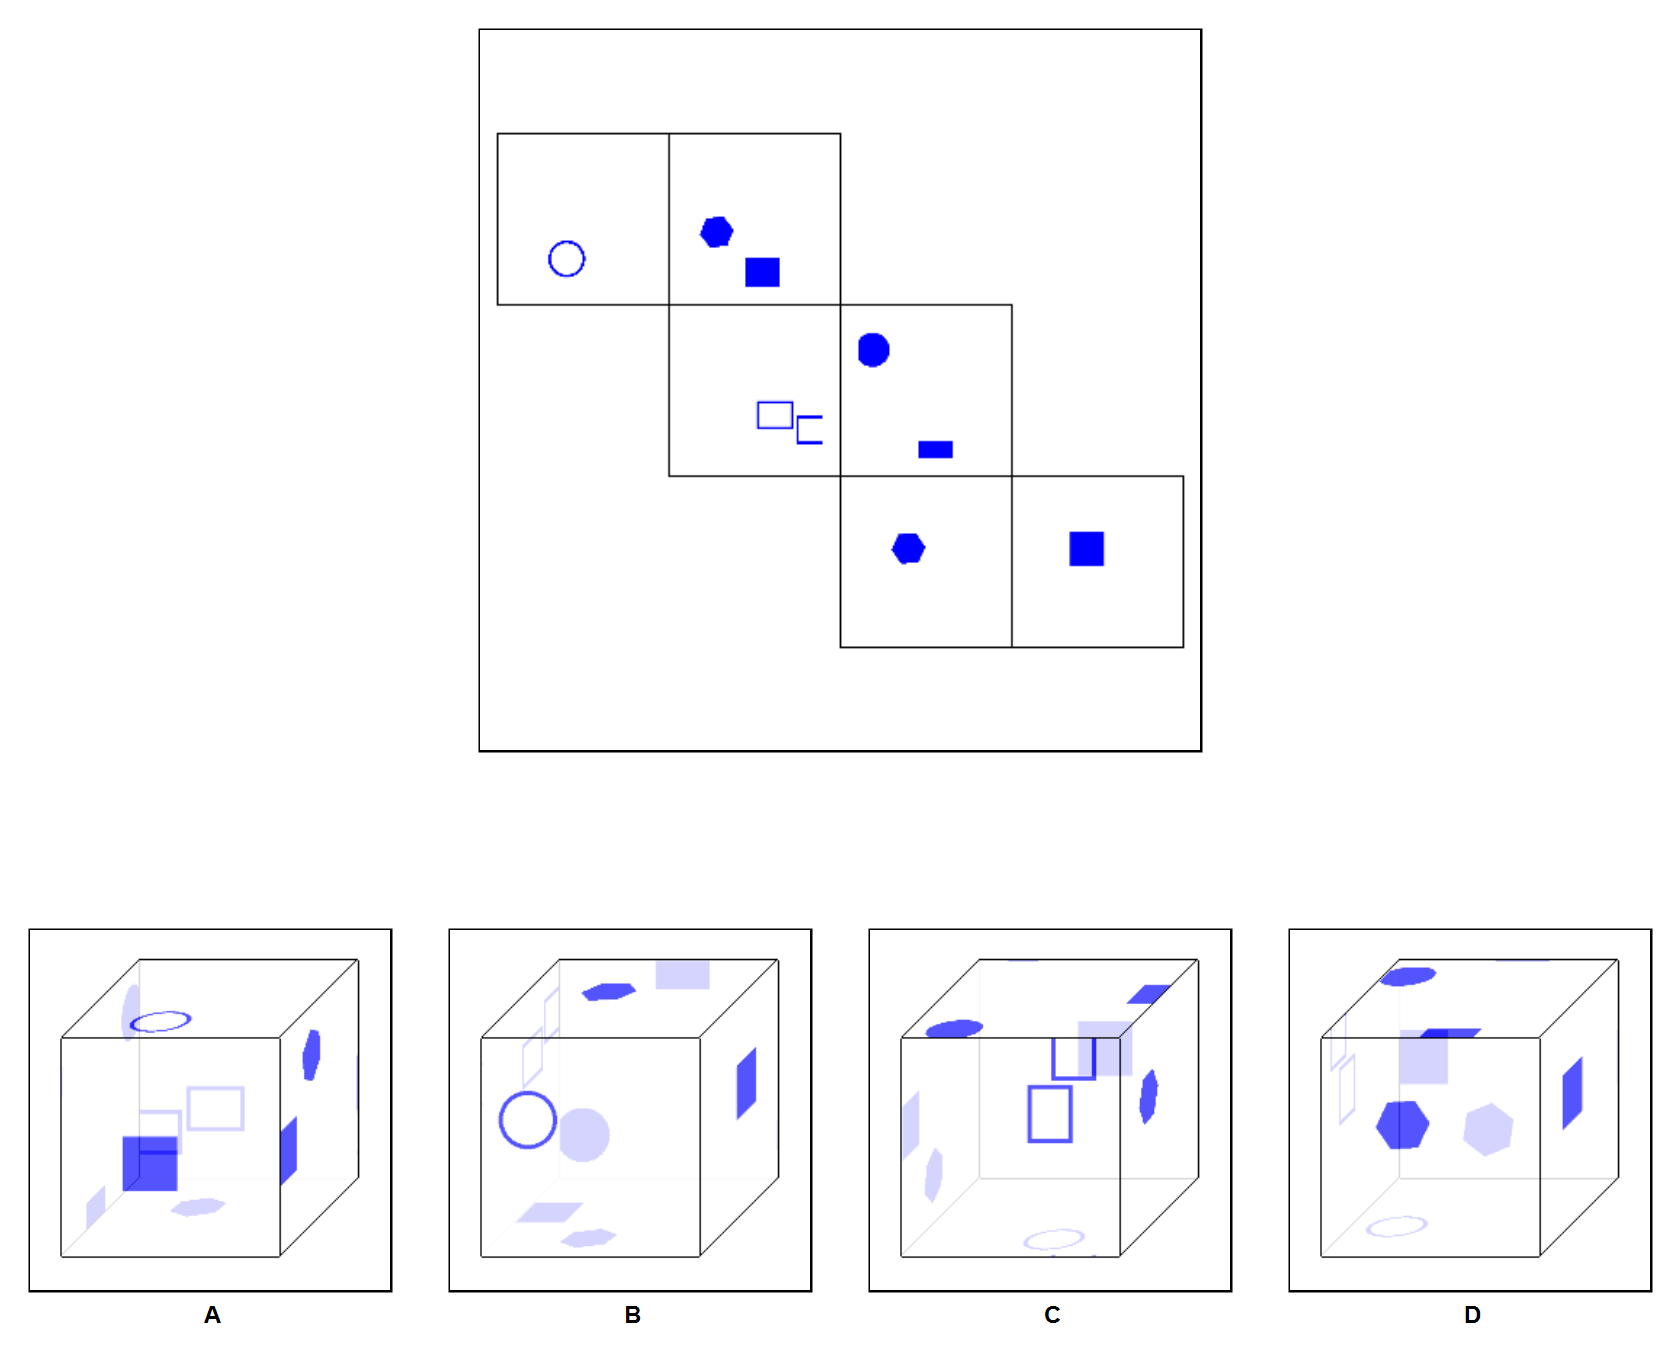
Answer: A